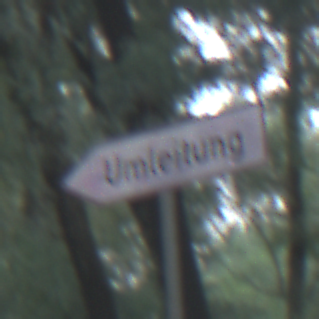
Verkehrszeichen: UmleitungswegweiserLinksweisend
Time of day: SunriseSunset
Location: Outdoor (Nature)
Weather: NotSpecified
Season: Autumn
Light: Natural